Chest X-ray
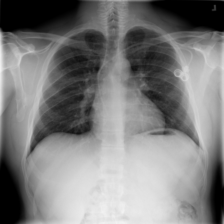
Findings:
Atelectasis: negative
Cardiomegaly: negative
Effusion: negative
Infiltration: negative
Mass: negative
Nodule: negative
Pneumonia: negative
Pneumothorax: negative
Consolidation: negative
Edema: negative
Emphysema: negative
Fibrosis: negative
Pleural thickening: negative
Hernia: negative